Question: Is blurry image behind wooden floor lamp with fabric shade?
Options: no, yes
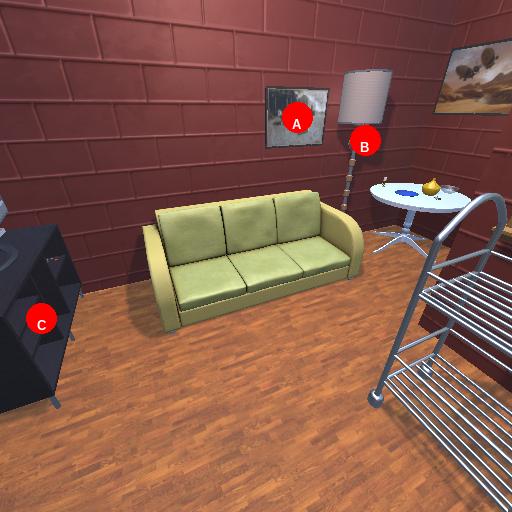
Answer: no